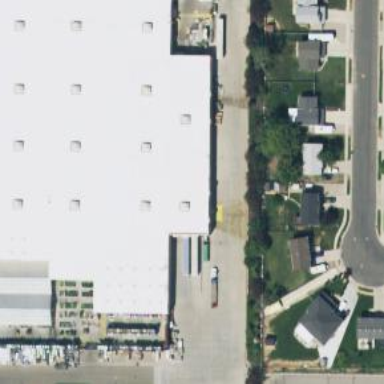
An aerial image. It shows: Building.